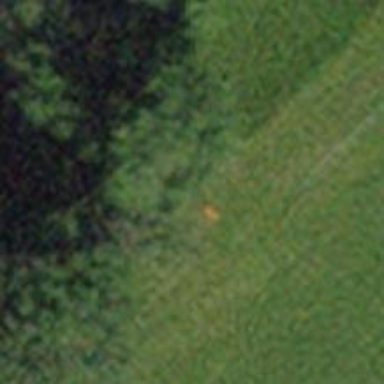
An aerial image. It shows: View of pole with roofed pipeline marker.